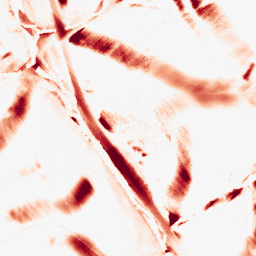
Category: morphological
Decomposition family: morphological_diamond
Decomposition parameters: operation: opening
radius: 20
Upsampling method: cubic_catmull_rom
Upsampling parameters: scale: 4
Upsampling scale: 4